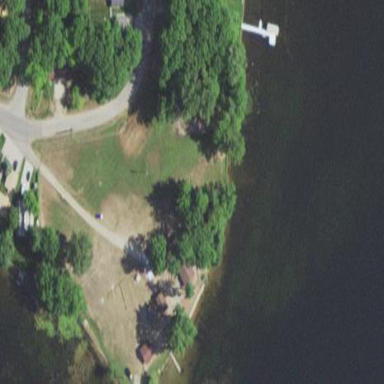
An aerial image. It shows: Campsite located within recreation center resort.